Field crop: maize
Growth stage: 2
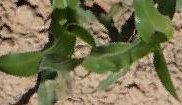
Species: maize